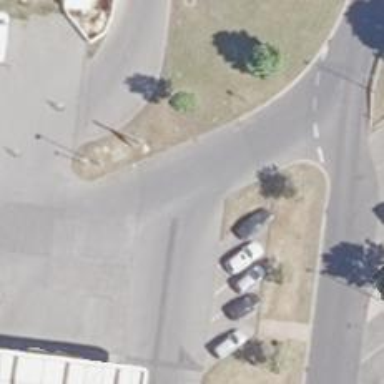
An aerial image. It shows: Asphalt road designated for service vehicles.